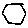
Label: hexagon